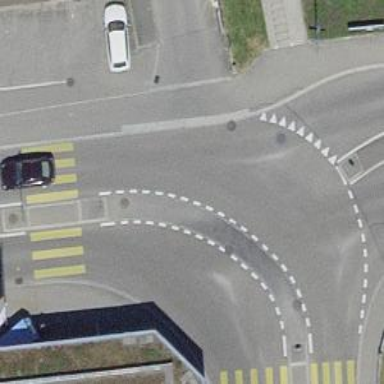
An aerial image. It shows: Secondary road with asphalt surface. It has cycle lane on both sides.